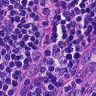
Metastatic tissue present: no